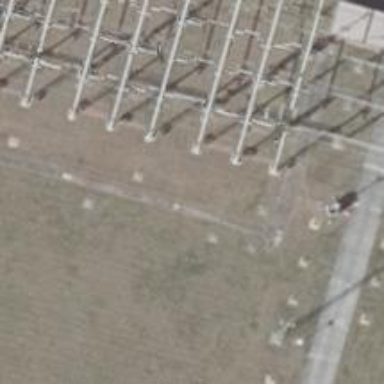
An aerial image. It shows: Power line with 3 cables. The line type is busbar.